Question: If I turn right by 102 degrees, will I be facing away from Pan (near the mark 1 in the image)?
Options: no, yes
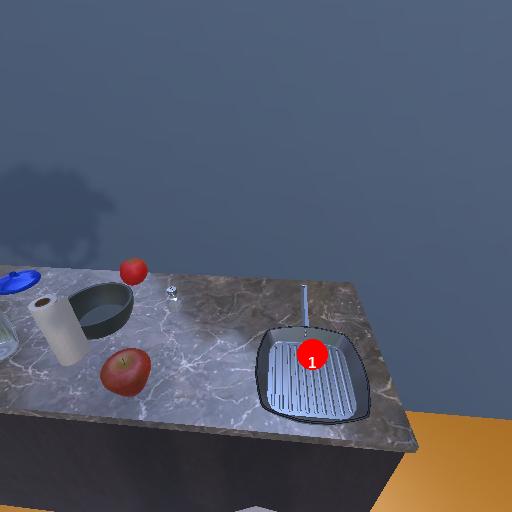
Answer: no